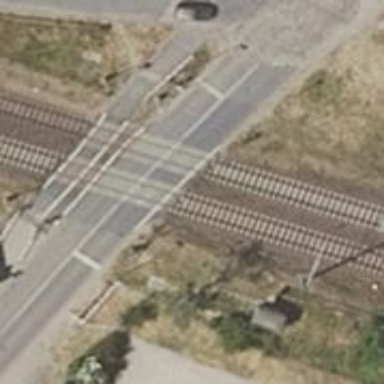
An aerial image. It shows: Level crossing with saltire marking.